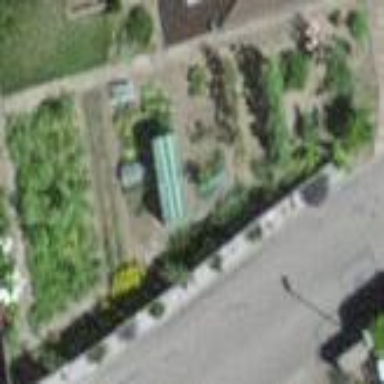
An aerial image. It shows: Garden that is leisure land.